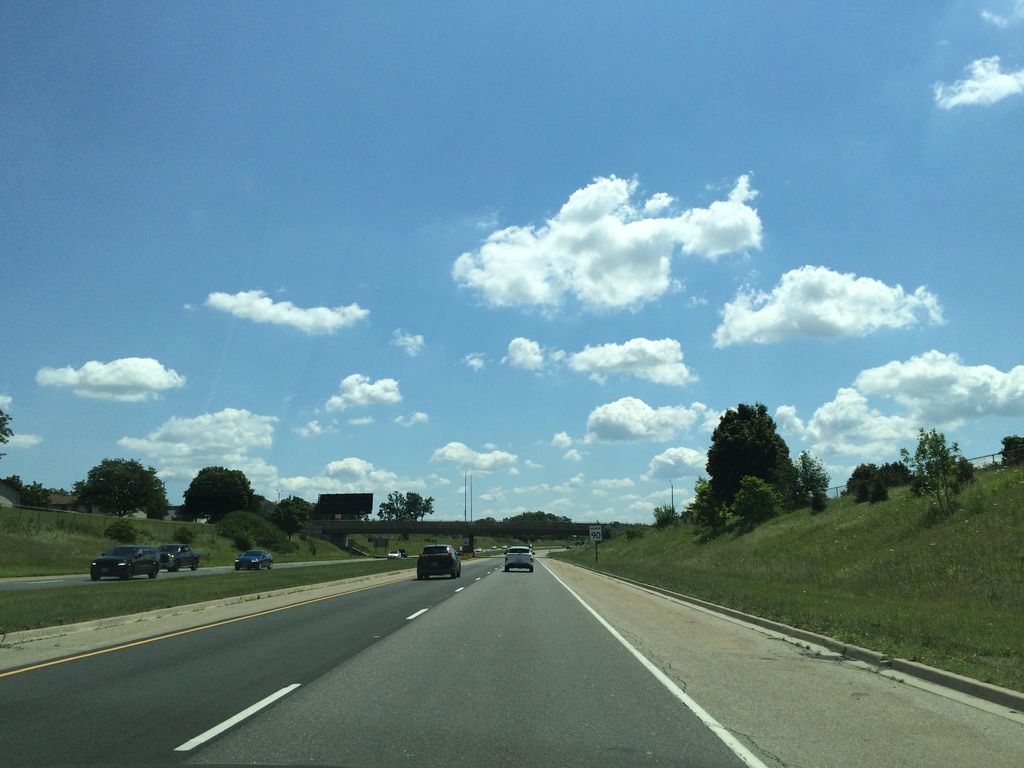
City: hamilton